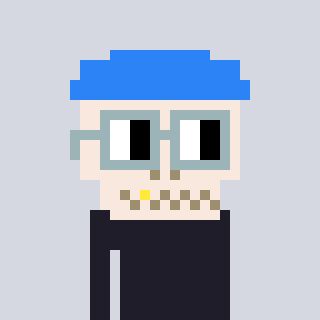
a pixel art character with square dark gray glasses, a skeleton-hat-shaped head and a foggrey-colored body on a cool background